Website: walmart
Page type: address-validator
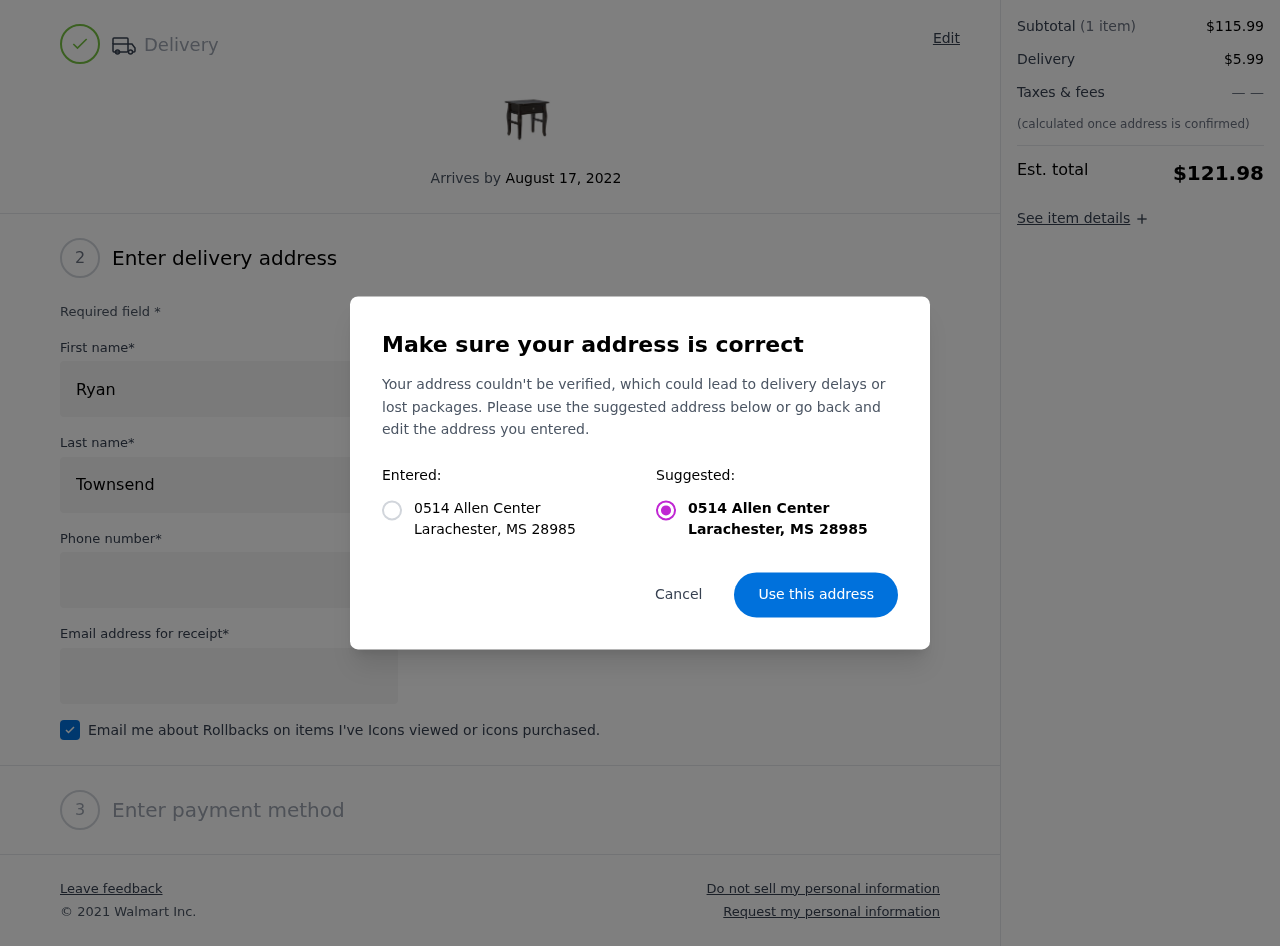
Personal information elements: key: PII_CITY
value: Larachester
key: PII_POSTCODE
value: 28985
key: PII_STATE_ABBR
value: MS
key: PII_STREET
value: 0514 Allen Center
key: PII_FIRSTNAME
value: Ryan
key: PII_LASTNAME
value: Townsend
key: PII_PHONE
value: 5729166149
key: PII_EMAIL
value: ryan.townsend@hotmail.com
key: PII_POSTCODE_FULL
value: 28985
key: PII_POSTCODE_NUMERIC
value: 28985
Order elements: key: ORDER_DELIVERY_DATE
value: August 17, 2022
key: ORDER_SUBTOTAL
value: $115.99
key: ORDER_SHIPPING_COST
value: $5.99
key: ORDER_TOTAL
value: $121.98